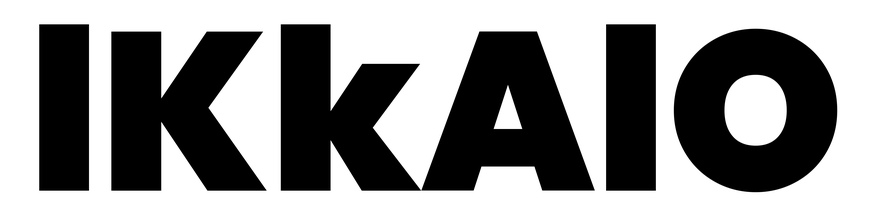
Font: Poppins-Black